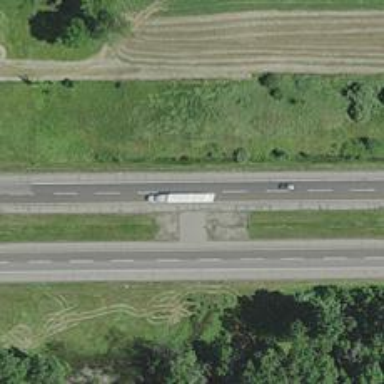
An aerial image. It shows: Asphalt motorway.